Current action and preconditions to check: trajectory_clear

Your task: For each precondition in the list above, predict whether it will hold at this action.

Consider the current scene as observed from the mobile robot's camera, and analyze the predicted future states of all dynamic agents (e.g., people, animals, vehicles, or any moving entities) within the NEXT SECOND.

IMPORTANT: Only answer "very likely" if you are absolutely certain—based on strong, clear evidence—that a dynamic agent will violate the precondition in the predicted future state. Do NOT answer "very likely" for unlikely, ambiguous, or low-probability risks.

Ask yourself for each precondition: Is there a high probability, with clear and convincing evidence, that the predicted future states of any dynamic agent will interfere with the predicted future state of the currently executing action within the NEXT SECOND, causing that precondition to fail?

Assess the risk level based on these predictions. Use "likely" or "very likely" if motions create a clear risk of interference.

Use "neutral" or "improbable" if agents are nearby but their predicted paths are clearly diverging or non-conflicting.

Failure Risk Categories: "very improbable", "improbable", "neutral", "likely", "very likely"

Answer Format: Output ONLY the probability_of_failure value from these categories: "very improbable", "improbable", "neutral", "likely", "very likely"

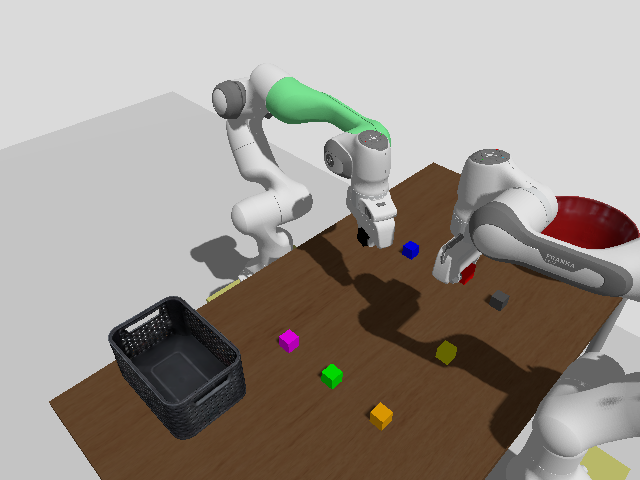

Answer: improbable